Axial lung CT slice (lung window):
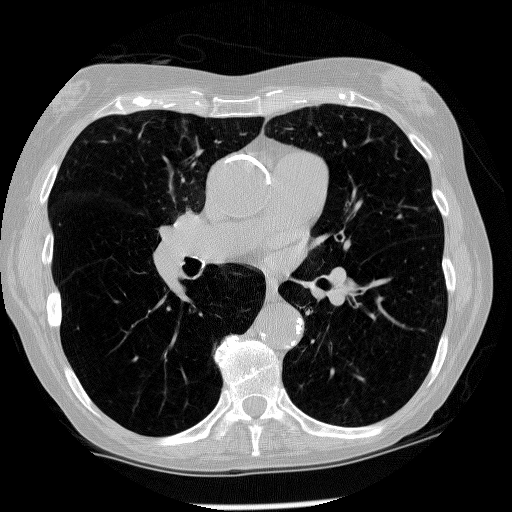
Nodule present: no